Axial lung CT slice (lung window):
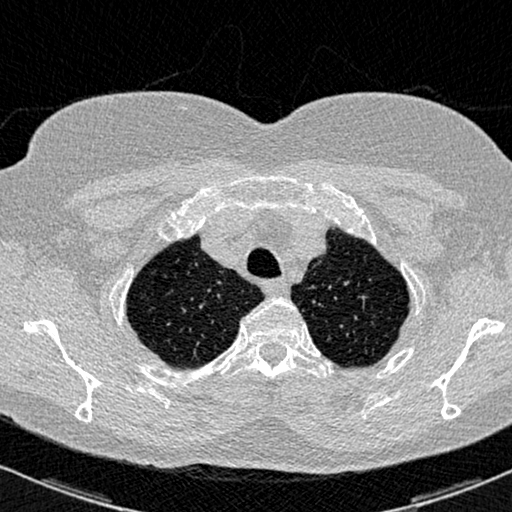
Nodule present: no